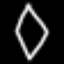
Label: diamond